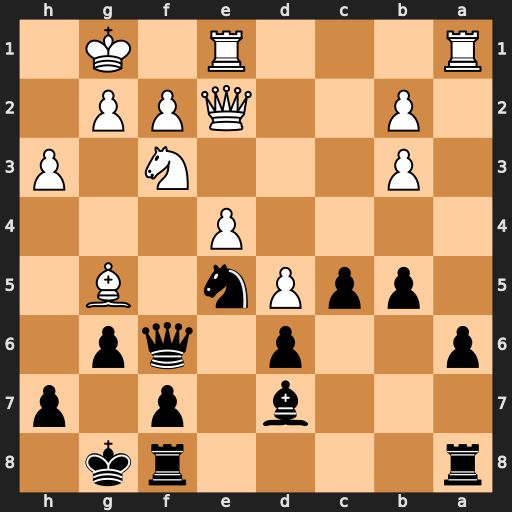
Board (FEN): r4rk1/3b1p1p/p2p1qp1/1ppPn1B1/4P3/1P3N1P/1P2QPP1/R3R1K1
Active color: b
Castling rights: -
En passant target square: -
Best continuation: Nxf3+ Qxf3 Qxg5